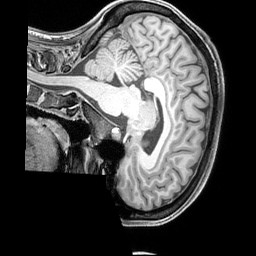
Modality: T1w
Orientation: sagittal
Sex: female
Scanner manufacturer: siemens
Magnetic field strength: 3 T
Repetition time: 2.3 s
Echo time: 0.00226 s